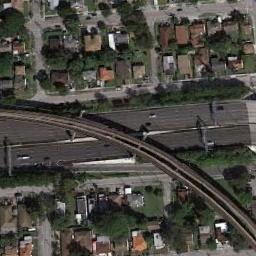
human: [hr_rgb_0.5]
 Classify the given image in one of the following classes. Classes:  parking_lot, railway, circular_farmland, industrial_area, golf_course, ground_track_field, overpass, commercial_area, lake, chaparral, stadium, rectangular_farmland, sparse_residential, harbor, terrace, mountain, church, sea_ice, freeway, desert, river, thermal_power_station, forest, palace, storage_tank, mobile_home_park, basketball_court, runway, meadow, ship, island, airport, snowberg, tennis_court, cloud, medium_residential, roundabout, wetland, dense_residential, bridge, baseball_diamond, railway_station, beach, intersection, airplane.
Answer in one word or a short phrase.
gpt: overpass